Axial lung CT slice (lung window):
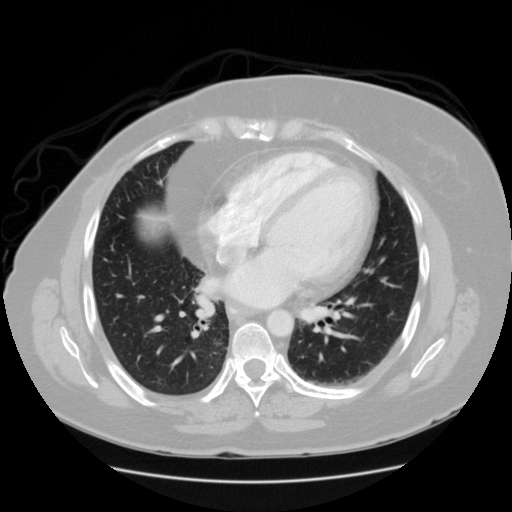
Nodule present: no